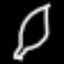
Label: leaf